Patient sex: F
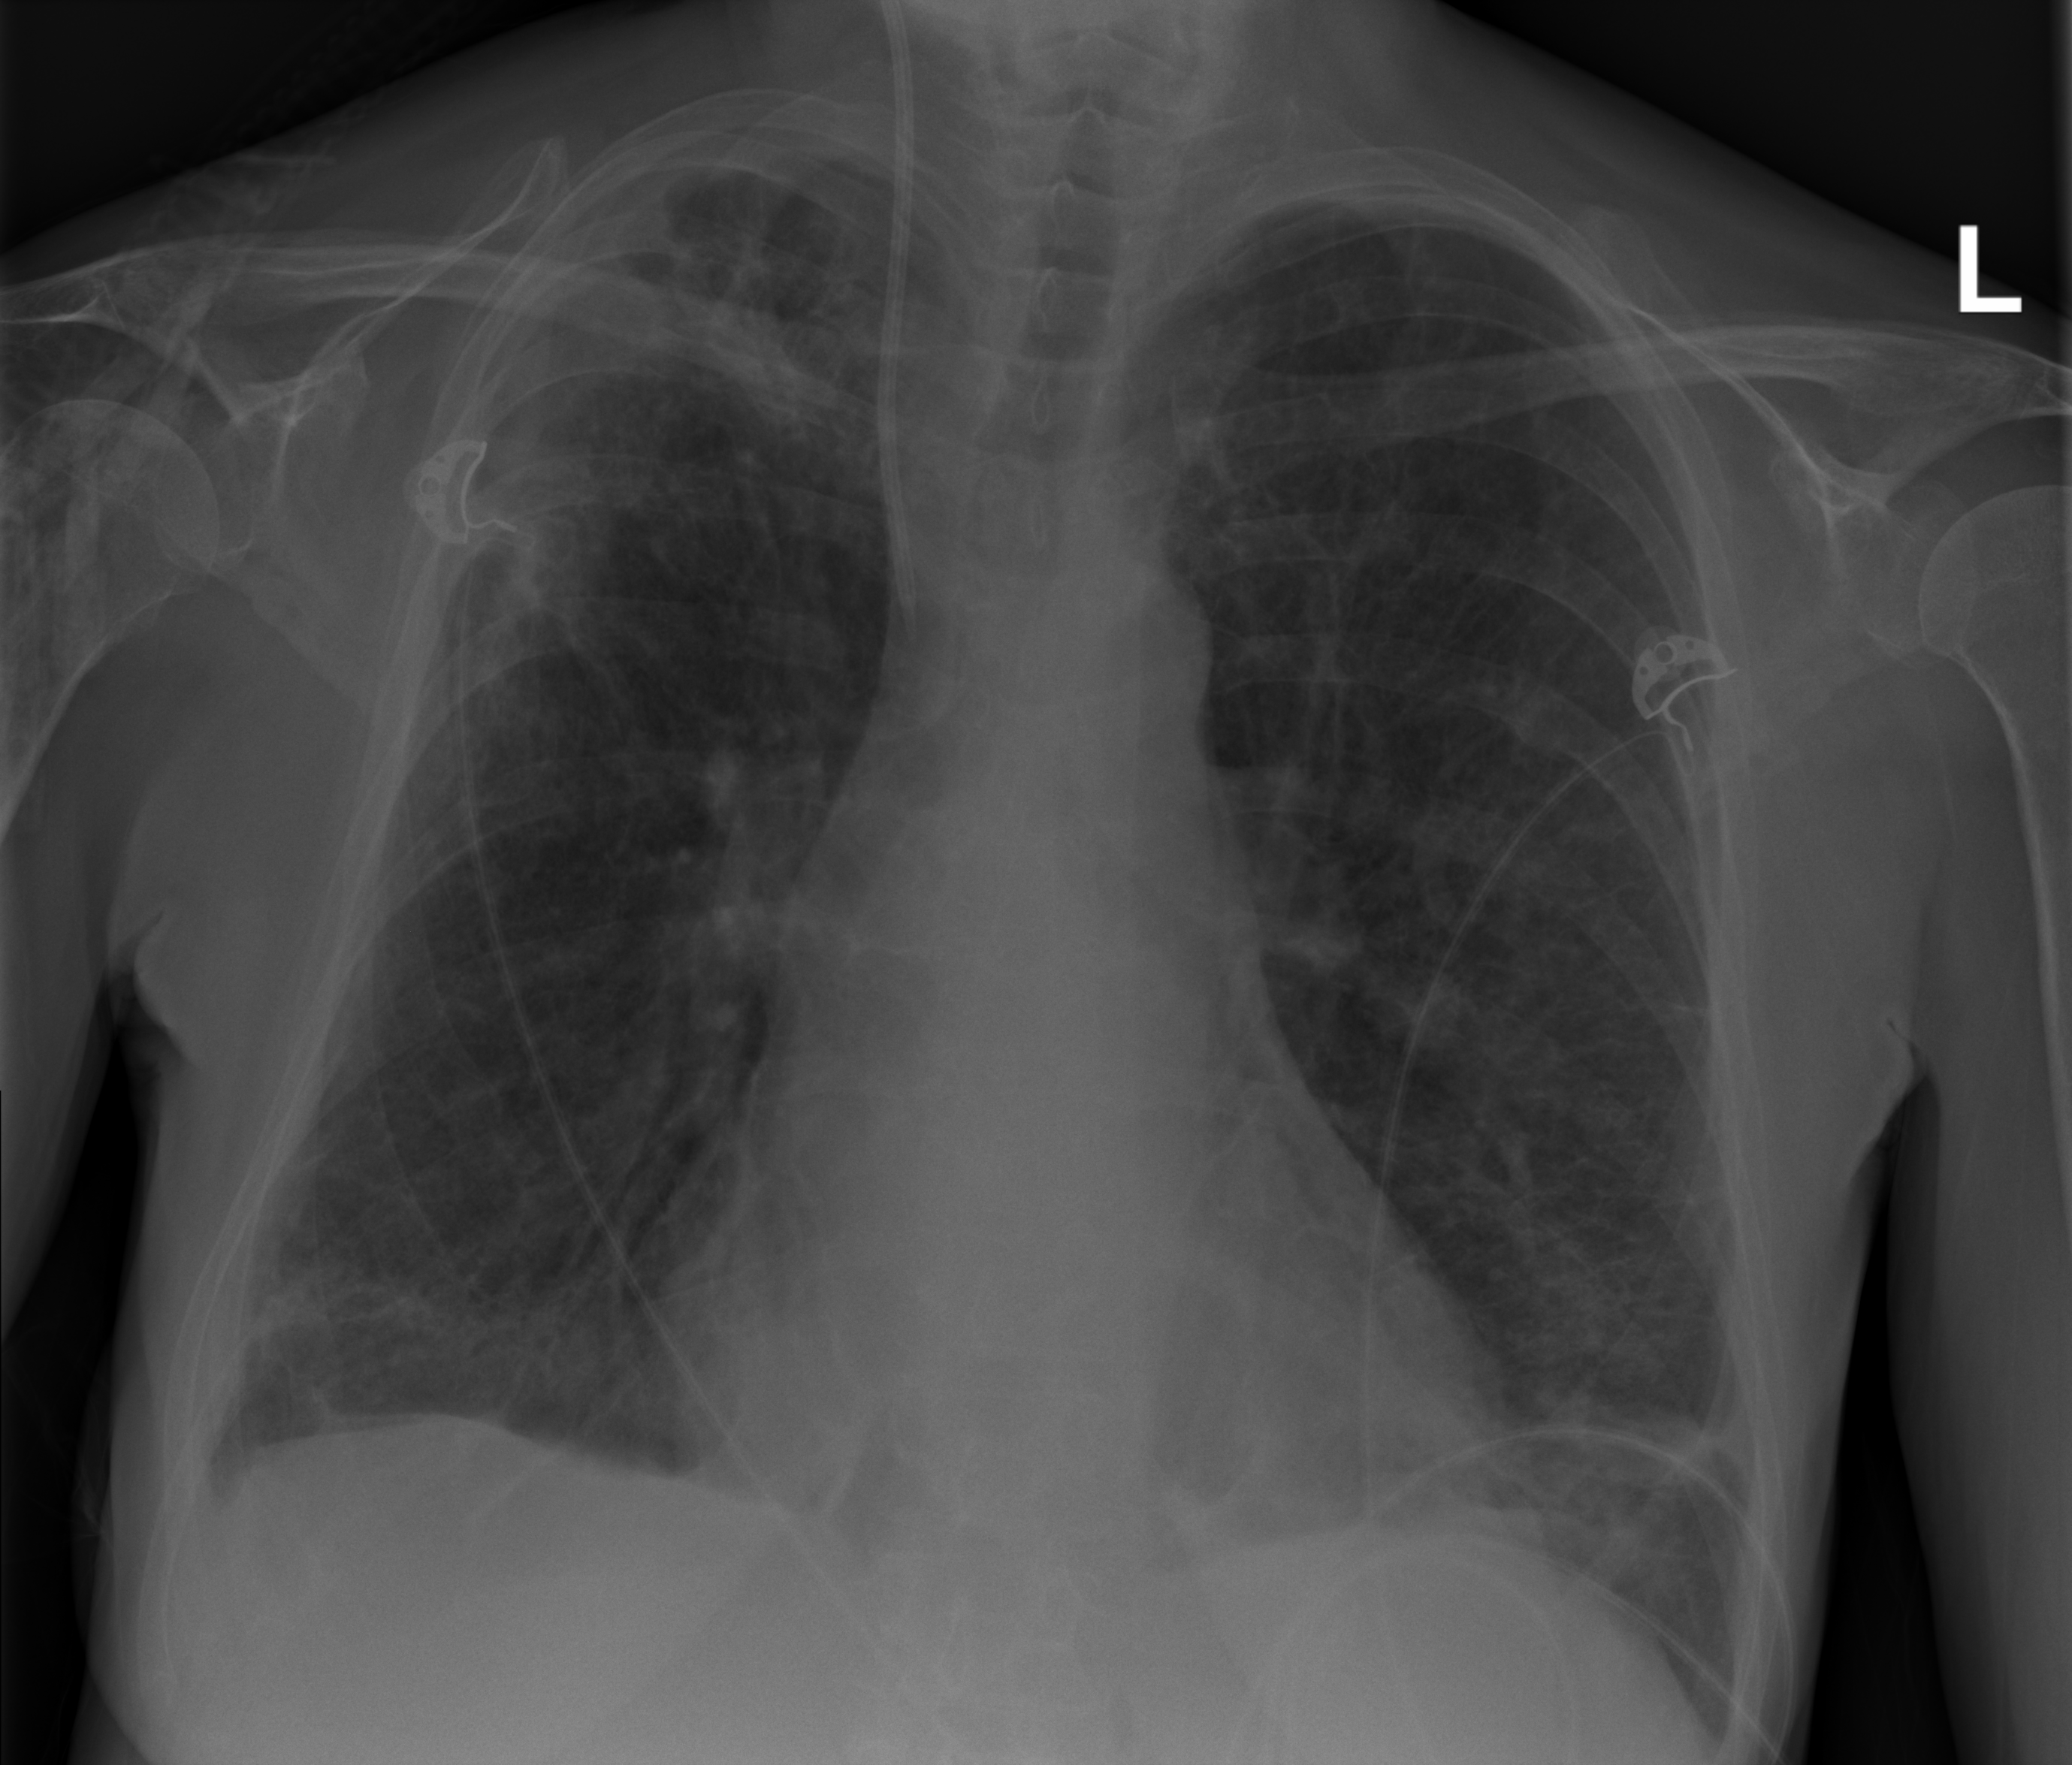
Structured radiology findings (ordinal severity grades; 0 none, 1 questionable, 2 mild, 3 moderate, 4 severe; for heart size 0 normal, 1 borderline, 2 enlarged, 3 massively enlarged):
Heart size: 1
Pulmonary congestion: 0
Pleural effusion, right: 1
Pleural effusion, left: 1
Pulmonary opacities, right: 2
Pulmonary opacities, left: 2
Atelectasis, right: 2
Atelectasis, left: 2